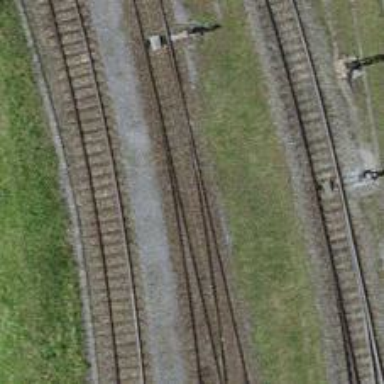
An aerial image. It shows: Railway switch.